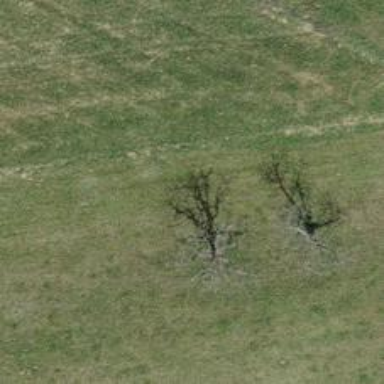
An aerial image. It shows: Deciduous tree with mixed leaf types.